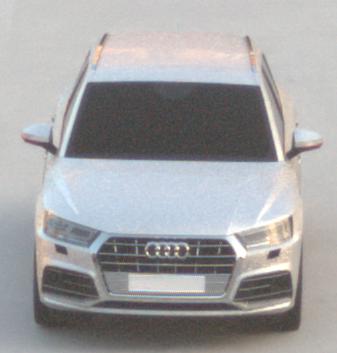
Make: Audi
Model: Q5 45 TFSI
Detailed model: Q5 (FY)
Model produced from: 2019/01
Model produced until: 2019/05
Doors: 5
Color: white
Road condition: dry road
Daytime: sunrise or sunset
Contrast: low contrast